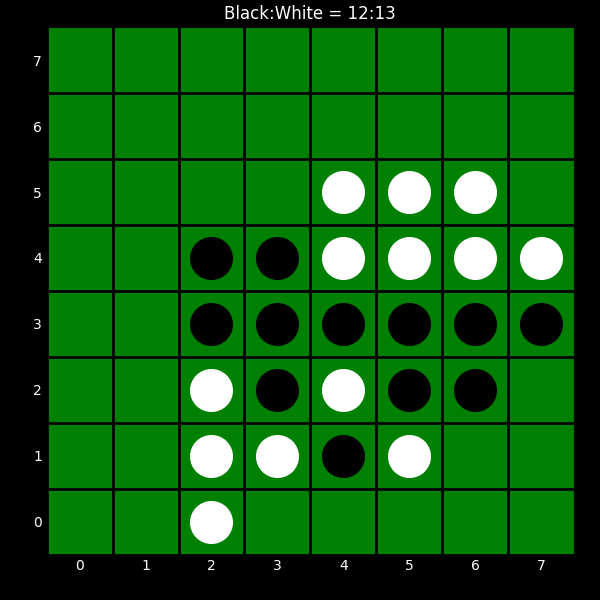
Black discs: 12
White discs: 13